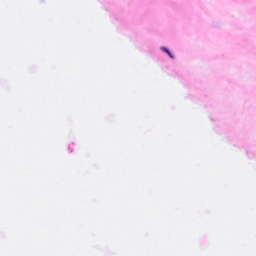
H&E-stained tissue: Breast